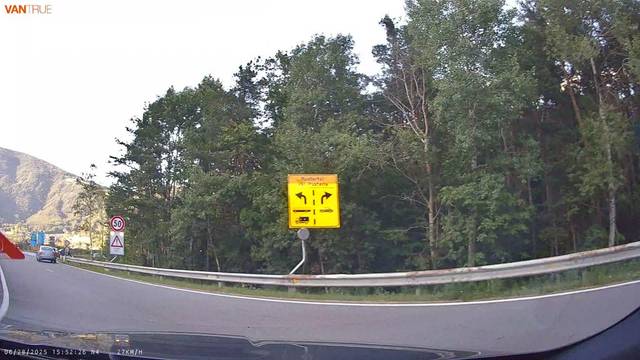
Region: Italy
Coordinates: 46.765, 11.644